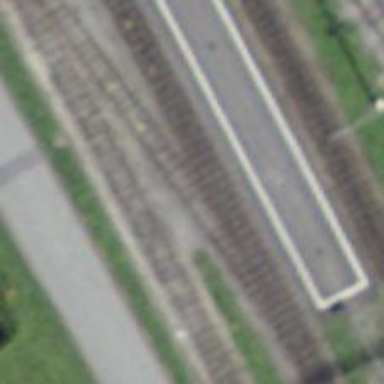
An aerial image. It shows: Narrow-gauge railway siding with electrified contact line. The siding has one track.